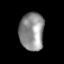
Tissue: lung
Cell type: Endothelial cells
Senescence score: 0.1989
Nuclear area (px): 912
Mean DAPI intensity: 142.936